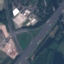
Label: Highway